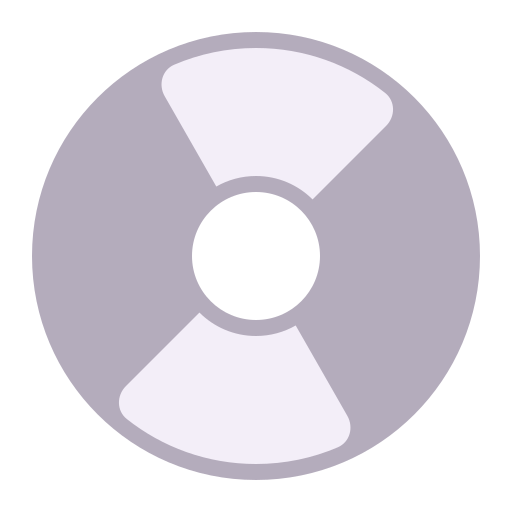
optical disk flat